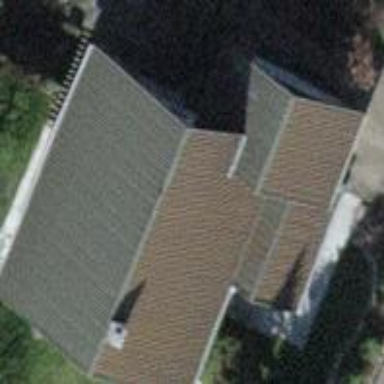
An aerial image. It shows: Detached building.